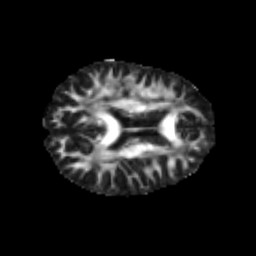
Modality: FA
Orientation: axial
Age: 23
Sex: male
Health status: healthy